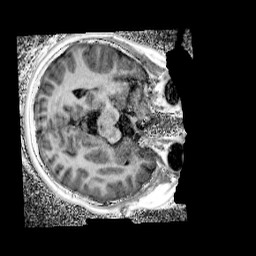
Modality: UNIT1_denoised
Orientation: axial
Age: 9
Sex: female
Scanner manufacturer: siemens
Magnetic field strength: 3 T
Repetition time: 4 s
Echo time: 0.00299 s